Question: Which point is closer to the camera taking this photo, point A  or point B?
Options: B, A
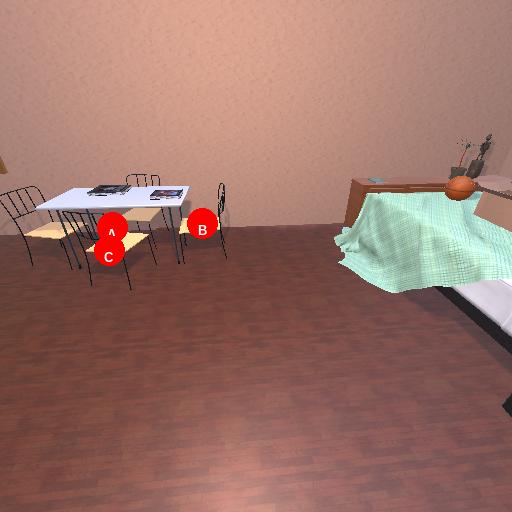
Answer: B